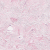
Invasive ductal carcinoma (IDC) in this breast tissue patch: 0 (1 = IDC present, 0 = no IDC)